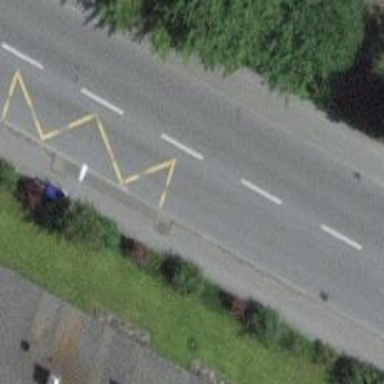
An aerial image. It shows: Asphalt road leading to bus stop. The bus stop includes platform for public transport.